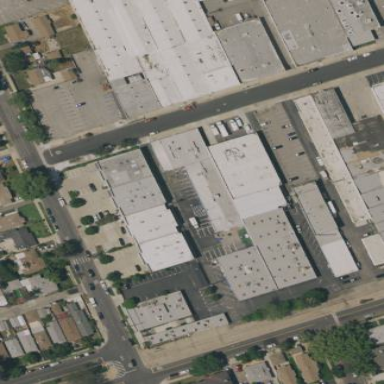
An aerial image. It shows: Industrial building.